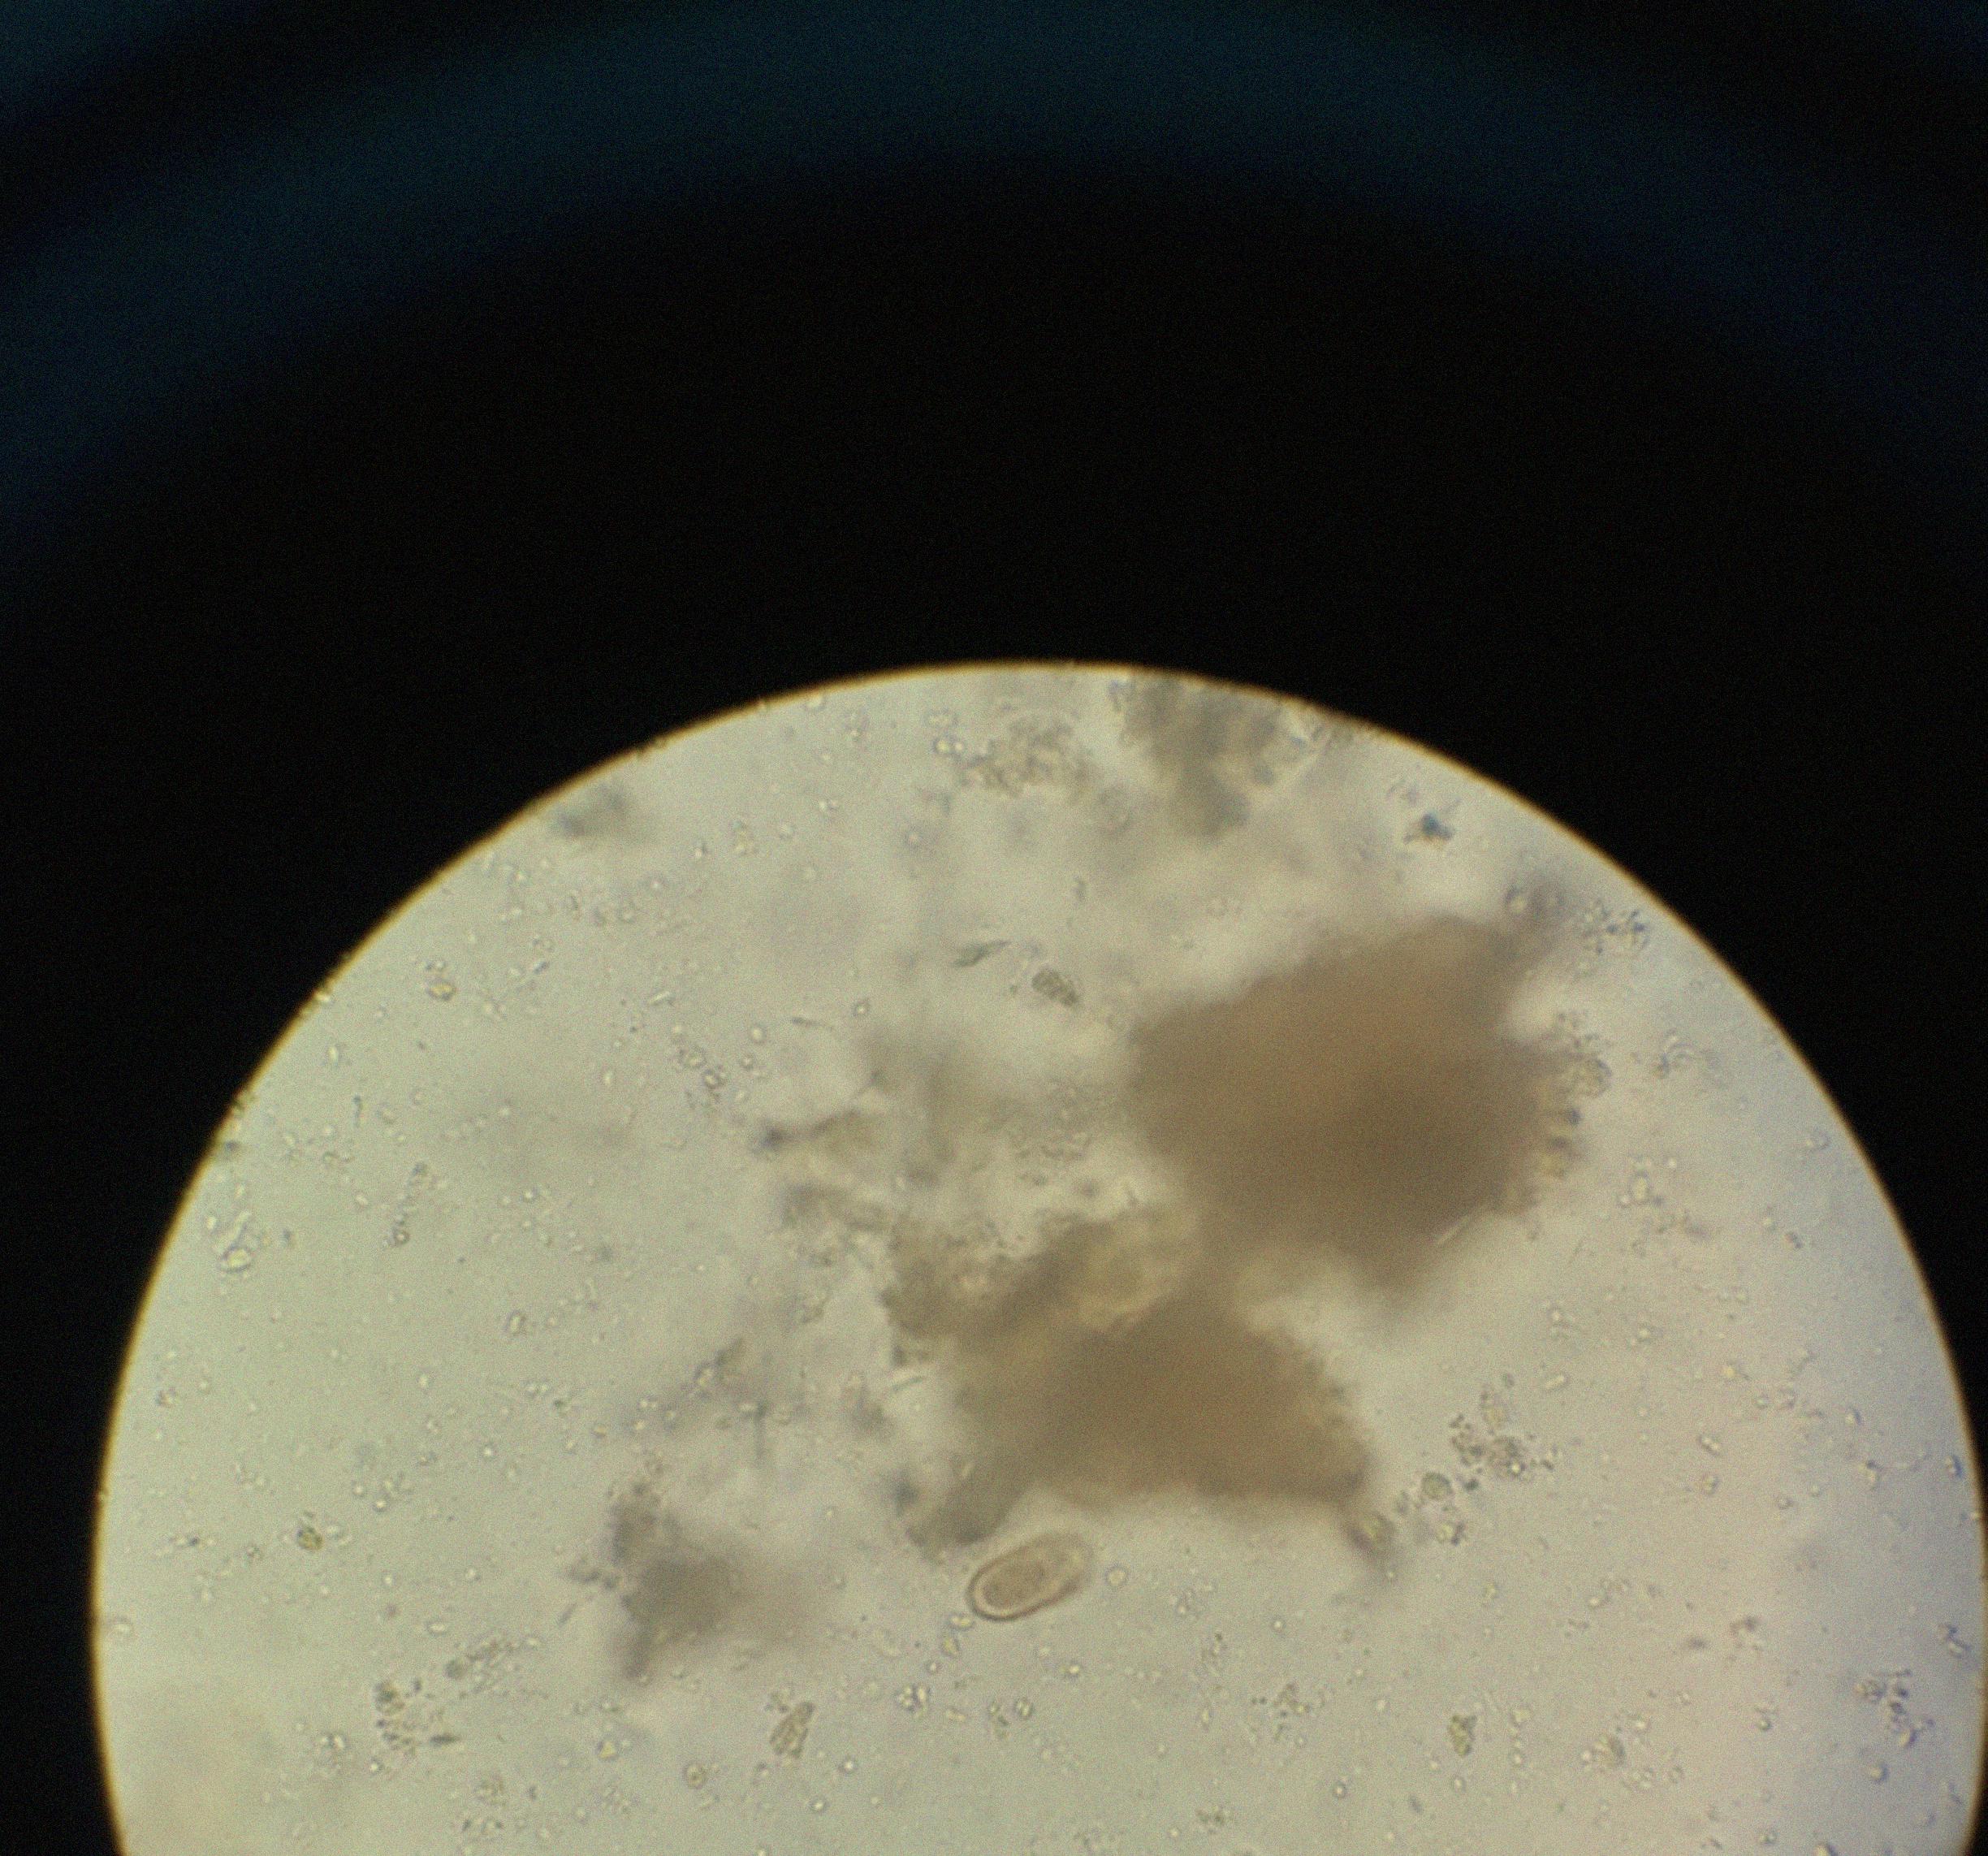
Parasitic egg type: Capillaria philippinensis